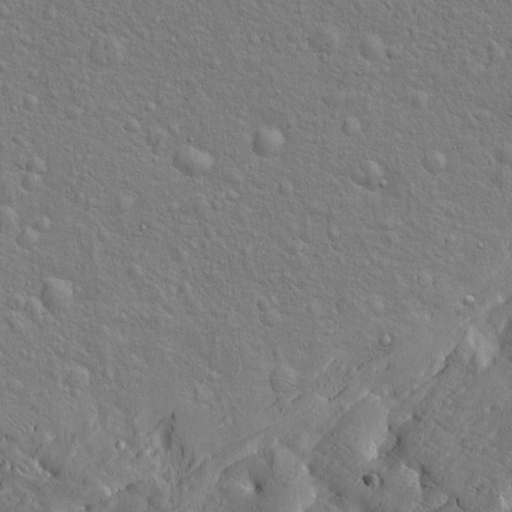
Classes present: Background